Interaction volume radius: 5 \u00c5
Interaction volume height: 30 \u00c5
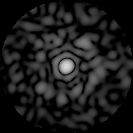
Disorder parameter: 0.8027